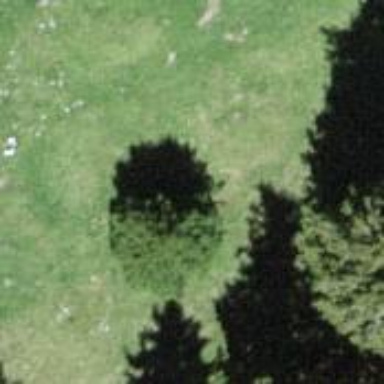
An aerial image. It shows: Needle-leaved tree in nature.